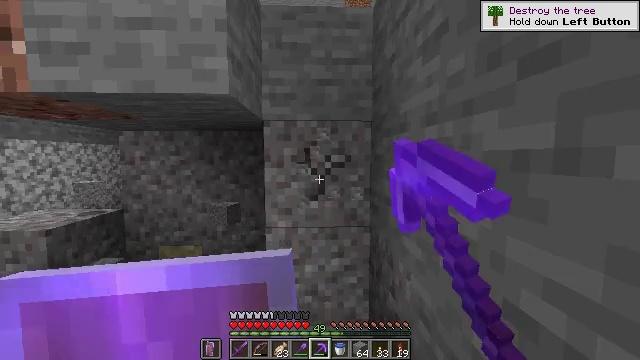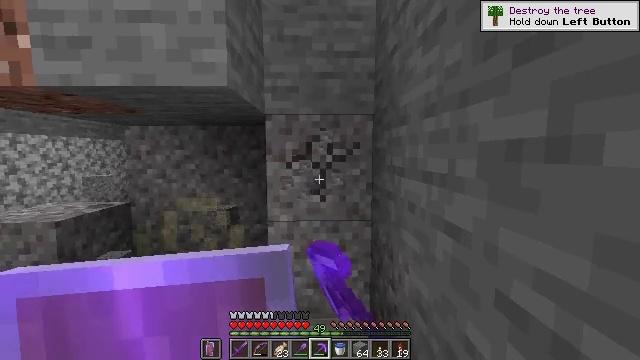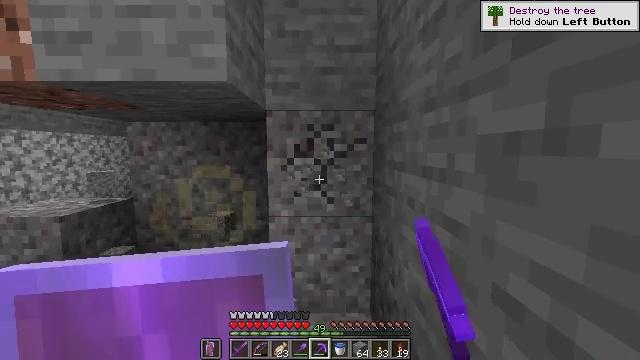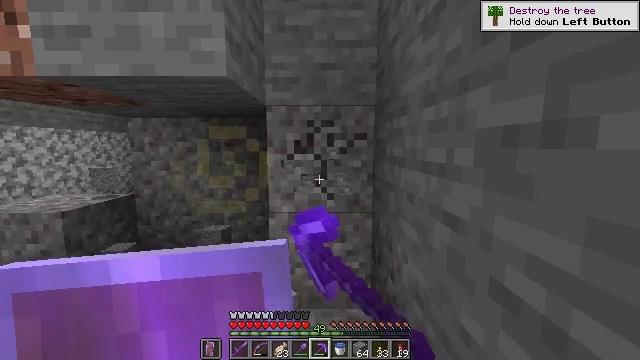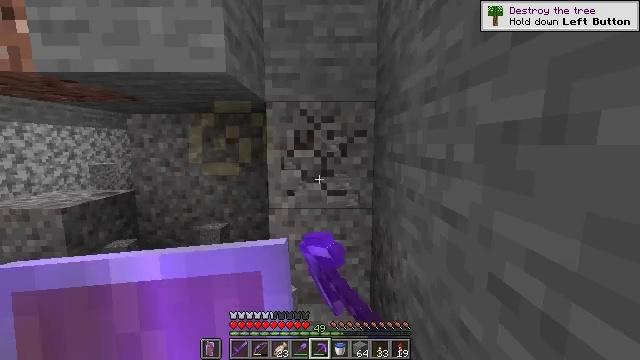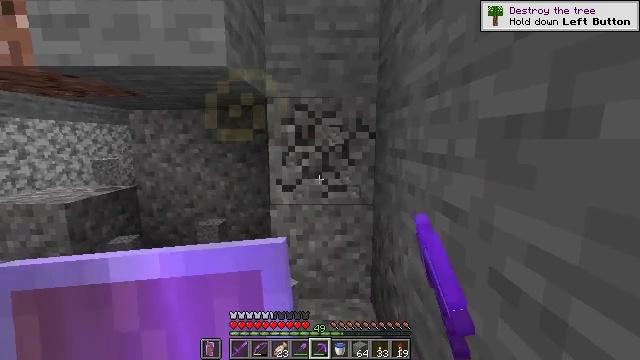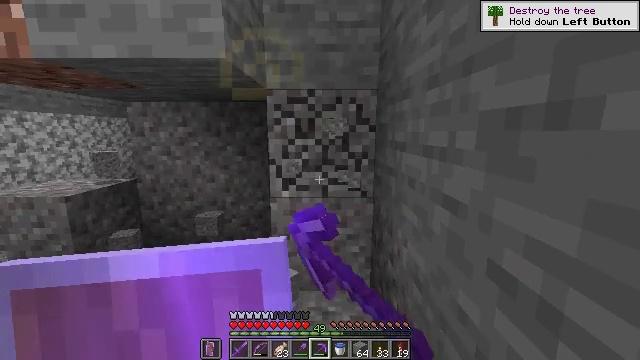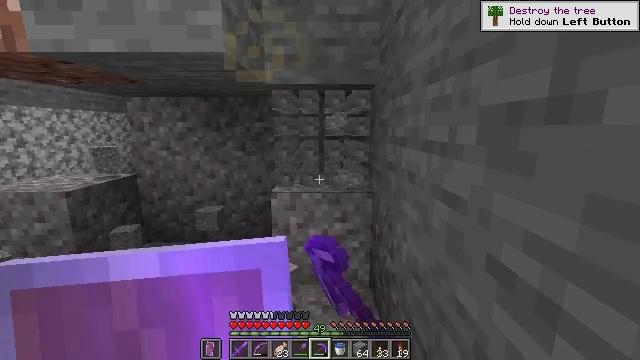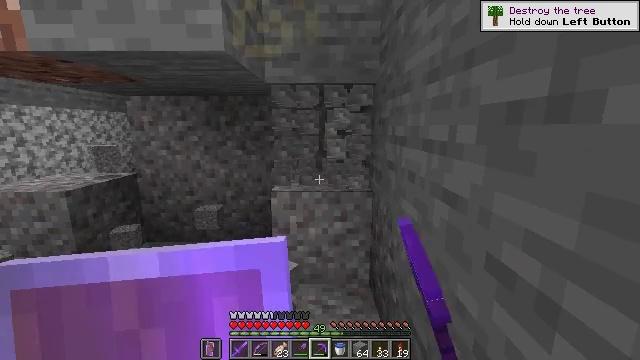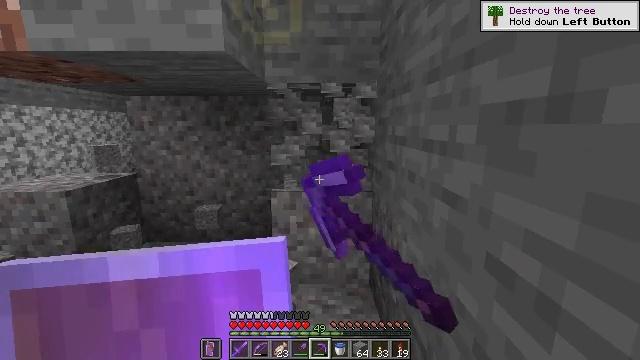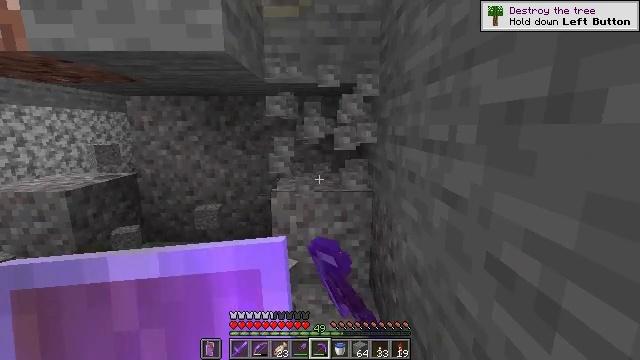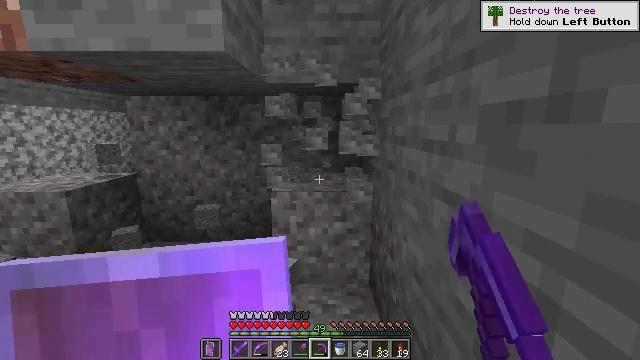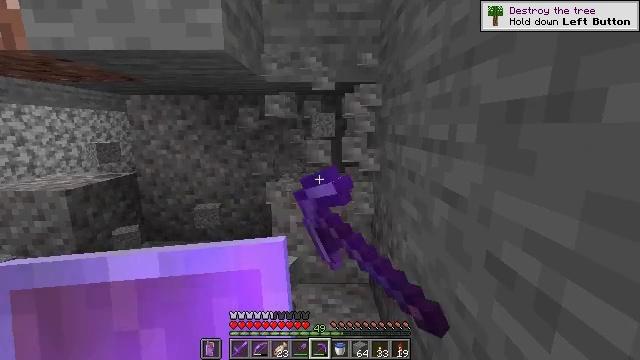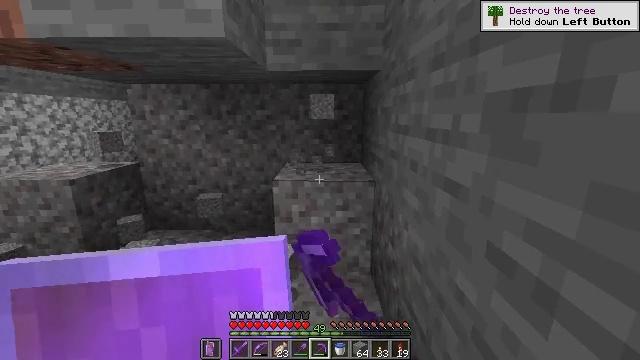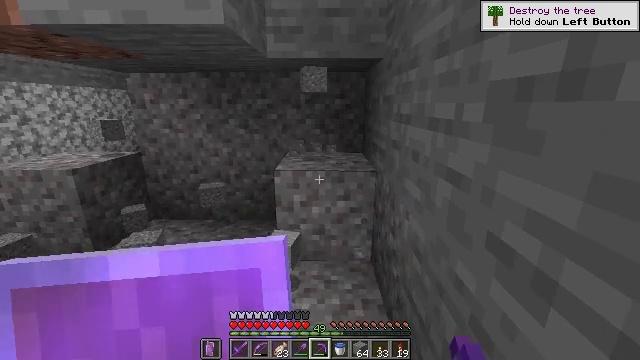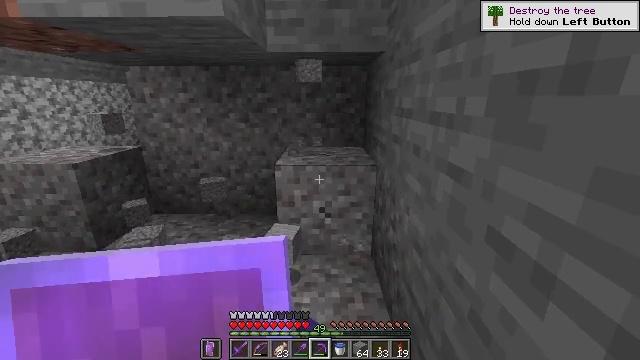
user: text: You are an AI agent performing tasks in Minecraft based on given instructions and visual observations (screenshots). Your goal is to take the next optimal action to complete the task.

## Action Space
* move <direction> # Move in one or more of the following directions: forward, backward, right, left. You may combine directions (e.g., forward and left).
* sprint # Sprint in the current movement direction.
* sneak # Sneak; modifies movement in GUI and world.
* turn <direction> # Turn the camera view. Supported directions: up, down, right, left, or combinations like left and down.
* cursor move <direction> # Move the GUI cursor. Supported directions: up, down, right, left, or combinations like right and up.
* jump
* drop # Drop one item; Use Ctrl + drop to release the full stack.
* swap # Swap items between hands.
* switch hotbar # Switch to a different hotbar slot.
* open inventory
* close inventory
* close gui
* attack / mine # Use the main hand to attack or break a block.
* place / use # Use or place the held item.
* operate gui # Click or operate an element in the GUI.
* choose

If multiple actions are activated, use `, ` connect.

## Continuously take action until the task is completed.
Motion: motion action
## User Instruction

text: Dig through gravel to clear a path.
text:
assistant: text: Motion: turn left and down, attack / mine
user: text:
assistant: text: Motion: attack / mine
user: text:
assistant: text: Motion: attack / mine
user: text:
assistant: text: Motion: attack / mine
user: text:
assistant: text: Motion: attack / mine
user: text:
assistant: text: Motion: turn down, attack / mine
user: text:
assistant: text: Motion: turn down, attack / mine
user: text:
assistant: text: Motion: attack / mine
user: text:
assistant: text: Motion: attack / mine
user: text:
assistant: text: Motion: attack / mine
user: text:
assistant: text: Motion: attack / mine
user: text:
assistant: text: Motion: attack / mine
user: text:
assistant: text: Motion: turn down, attack / mine
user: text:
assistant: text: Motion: turn down, attack / mine
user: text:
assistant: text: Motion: turn down, attack / mine
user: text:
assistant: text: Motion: attack / mine
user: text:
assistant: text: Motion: attack / mine
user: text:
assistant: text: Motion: attack / mine
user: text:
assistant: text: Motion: attack / mine
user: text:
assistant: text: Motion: attack / mine
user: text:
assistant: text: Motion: attack / mine
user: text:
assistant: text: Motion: attack / mine
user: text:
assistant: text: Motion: attack / mine
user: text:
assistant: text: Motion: turn up, attack / mine
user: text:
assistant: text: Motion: turn up, attack / mine
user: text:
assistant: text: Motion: attack / mine
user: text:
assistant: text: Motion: turn up, attack / mine
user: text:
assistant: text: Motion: turn up, attack / mine
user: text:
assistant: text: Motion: turn up, attack / mine
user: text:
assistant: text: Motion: turn up, attack / mine